Field crop: maize
Growth stage: 2
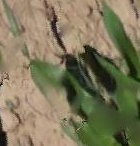
Species: maize